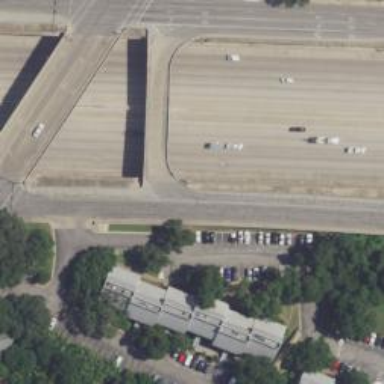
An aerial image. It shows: Secondary link road with bridge.